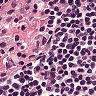
Metastatic tissue present: no